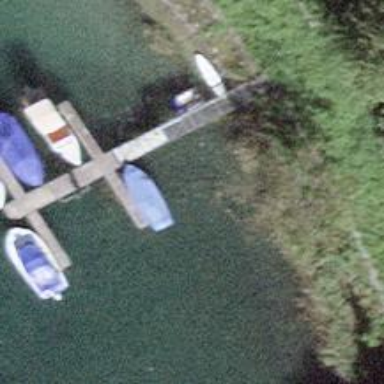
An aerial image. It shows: Man-made pier.